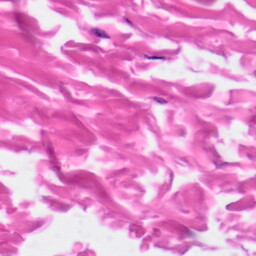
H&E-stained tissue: Skin